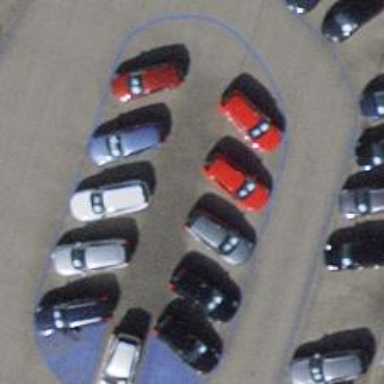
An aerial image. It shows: Car shop.